Field crop: tomato
Growth stage: 1
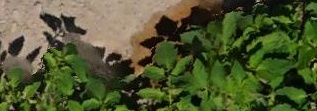
Species: tomato